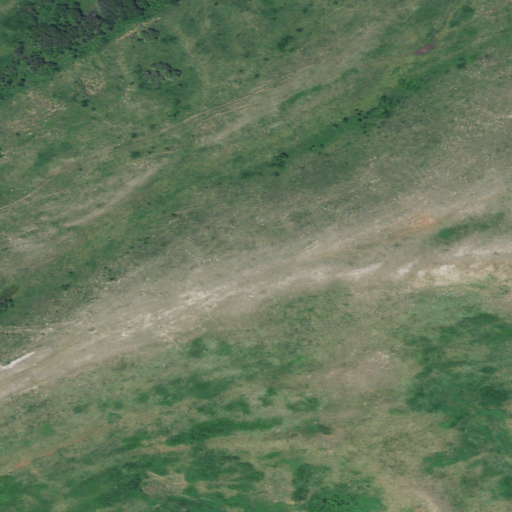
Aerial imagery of ridge(s) in Montana named Loco Ridge containing shrub, evergreen forest, deciduous forest, and grassland